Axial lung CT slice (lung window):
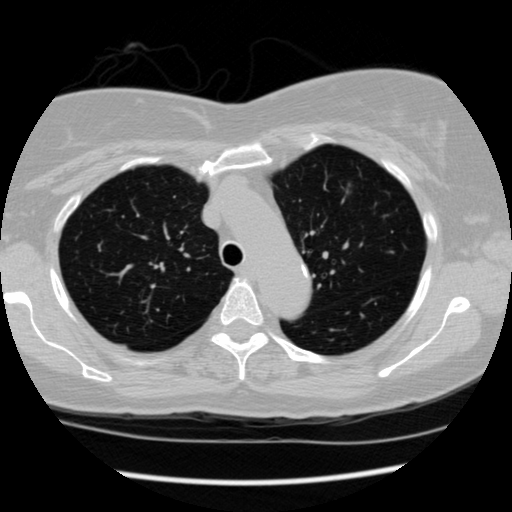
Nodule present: yes
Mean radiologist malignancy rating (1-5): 2.5